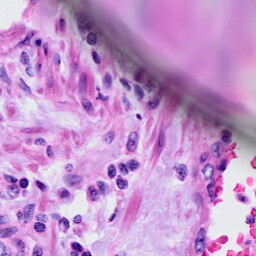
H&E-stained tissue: Cervix